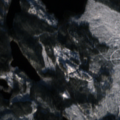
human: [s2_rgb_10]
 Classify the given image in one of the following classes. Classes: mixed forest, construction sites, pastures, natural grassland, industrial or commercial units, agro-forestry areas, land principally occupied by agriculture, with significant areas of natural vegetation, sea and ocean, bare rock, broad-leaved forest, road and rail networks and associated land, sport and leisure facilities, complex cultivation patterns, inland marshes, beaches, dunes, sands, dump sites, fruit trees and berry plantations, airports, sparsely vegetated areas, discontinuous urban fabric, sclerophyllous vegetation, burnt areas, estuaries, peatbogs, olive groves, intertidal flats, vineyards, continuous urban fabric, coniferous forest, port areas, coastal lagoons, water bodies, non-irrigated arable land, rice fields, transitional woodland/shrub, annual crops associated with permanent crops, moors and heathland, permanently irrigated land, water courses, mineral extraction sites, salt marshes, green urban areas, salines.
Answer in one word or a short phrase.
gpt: coniferous forest, transitional woodland/shrub, water bodies